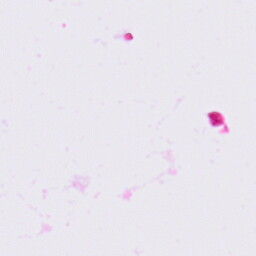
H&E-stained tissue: Lung